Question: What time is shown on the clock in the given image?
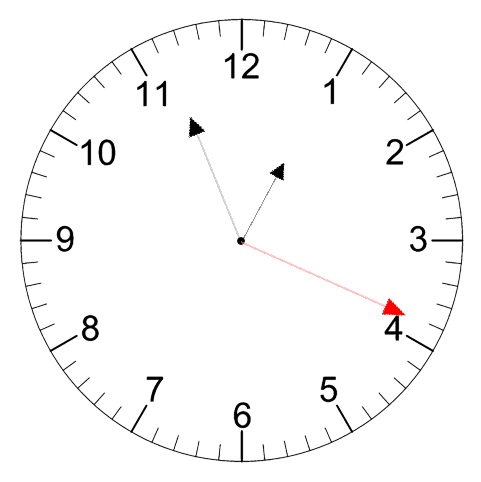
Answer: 12:56:19